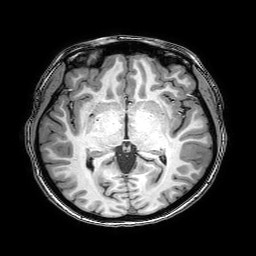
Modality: T1w
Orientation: coronal
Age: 31
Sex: female
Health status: healthy